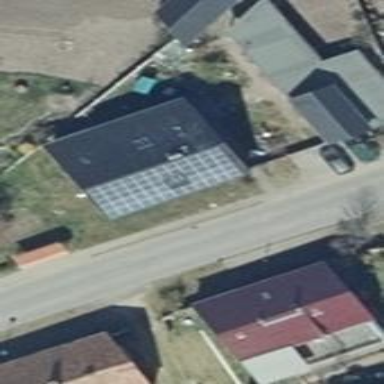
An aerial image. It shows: Simple house.